Question: Im making my first website so this question is maybe a kind of noobie ^^.
I want my header (image) and navigation bar next to each other.
But it won't work
Screen:

And when we fixed that, i want the navigation bar to be as big as the header. So it fits great!
Can someone help me with this?
I couldn't paste the code somehow so here is a jsfiddle
Codes:
<URL>
'''
<!DOCTYPE html>
'''
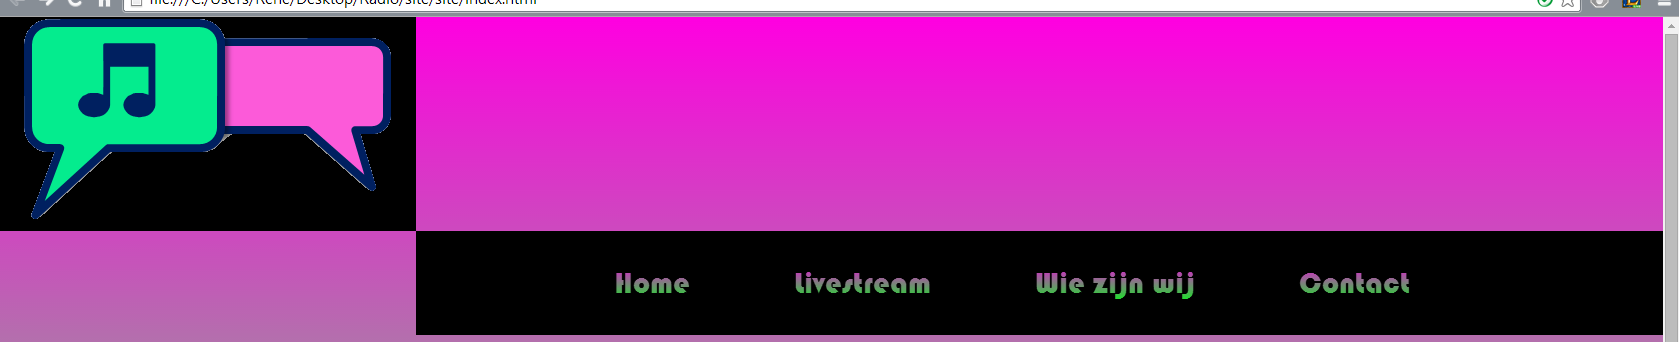
Answer: try this as your css for #nav
'''
#nav {
position:relative;
background:#000000;
text-align:center;
width:75%;
left:25%;
top:0px;
margin-top:-34px; }
'''
this works for me, hope this helps :)
EDIT:(I just changed it slightly as realised a better solution)
And for the height issue:
'''
#headerbg {
position:relative;
background:#000000;
text-align:center;
width:25%;
height:209px;
margin-top:-8px;
}
#nav {
position:relative;
background:#000000;
text-align:center;
float:right;
width:75%;
top:0px;
margin-top:-240px;
height:240px;
}
'''
this should work, but you may need to change some of the values as divs tend to be slightly bigger than the images they contain.